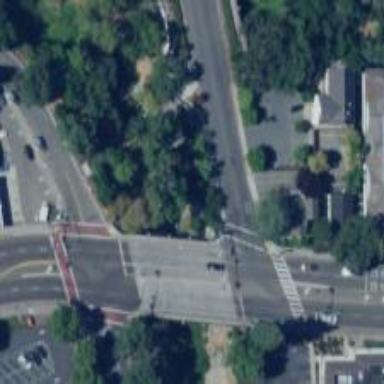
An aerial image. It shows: Marked crossing with lines on the road.